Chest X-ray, PA view. Patient: 10 years old, sex M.
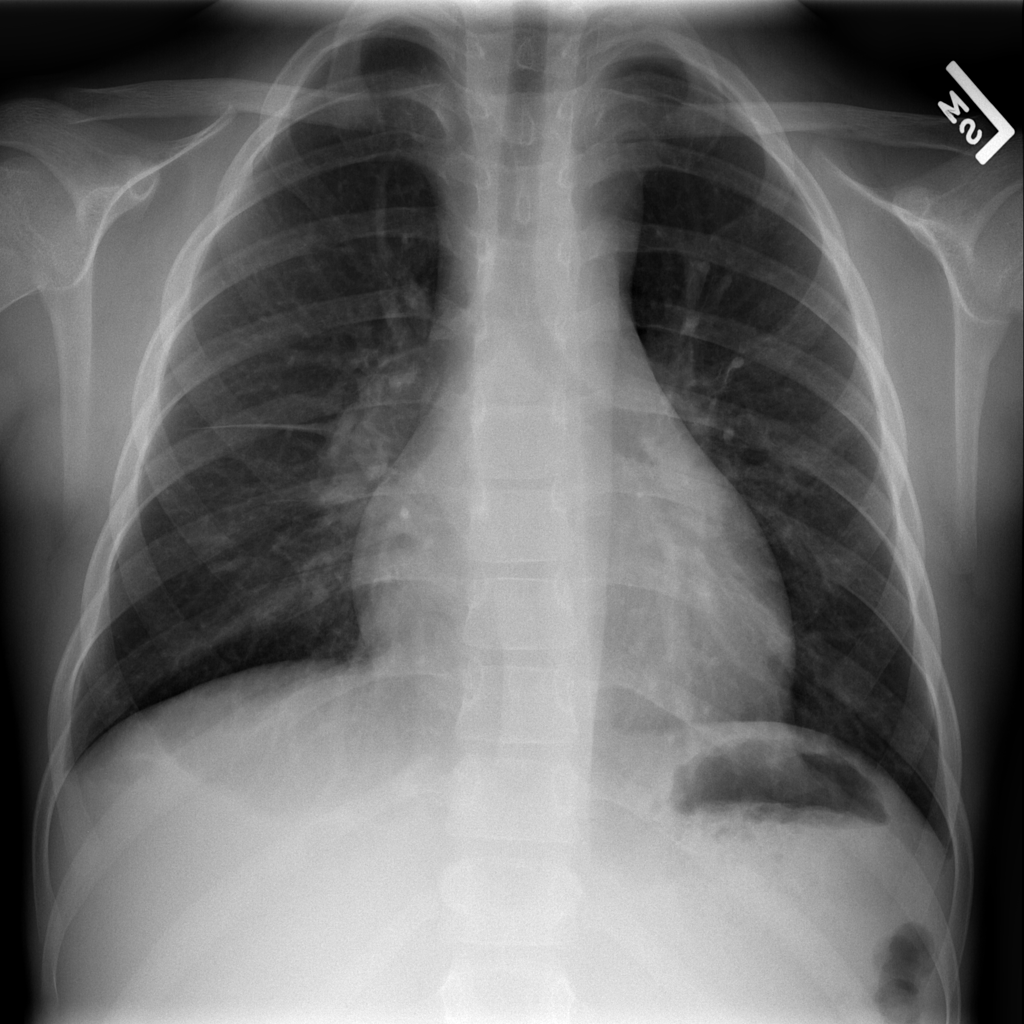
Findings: Pleural_Thickening